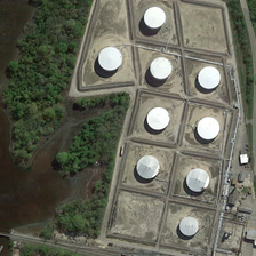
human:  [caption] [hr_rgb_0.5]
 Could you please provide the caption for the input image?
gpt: several tanks are located here surrounded by lush trees and a pond .

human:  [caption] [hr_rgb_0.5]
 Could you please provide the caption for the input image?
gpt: there are nine white tanks in nine pieces of quadrangular land .

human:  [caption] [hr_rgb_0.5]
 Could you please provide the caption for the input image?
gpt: There are two storage tanks on the concrete and the parking lot on the shore is surrounded by trees.

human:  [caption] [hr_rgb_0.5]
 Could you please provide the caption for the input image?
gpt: Surrounded by trees, there are two storage tanks on the concrete and a parking lot on the bank.

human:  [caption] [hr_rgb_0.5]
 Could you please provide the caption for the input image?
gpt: It is surrounded by green trees, with two storage tanks on the cement and a parking lot on the bank.